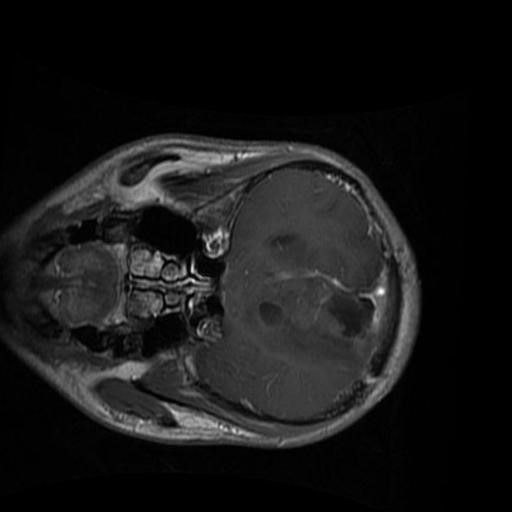
Label: brain_glioma